Question: I integrated option tree in my template.
I want to hide OptionTree menu item from users. How to remove Option Tree menu item in admin page?

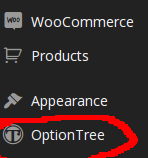
Answer: Add this code to your theme's 'functions.php':
'''
// Remove Option Tree Settings Menu
add_filter( 'ot_show_pages', '__return_false' );
'''
That will remove the Option Tree admin menu.